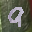
Label: 9